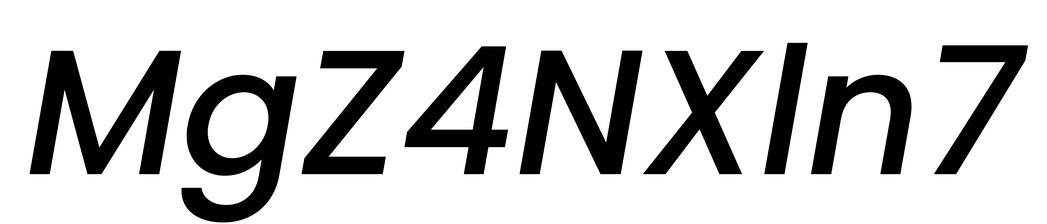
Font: Poppins-MediumItalic